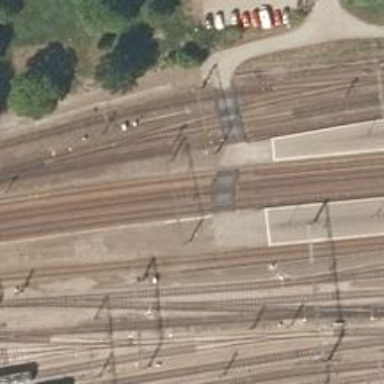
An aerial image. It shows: Continuous rail railway with electrified contact line.